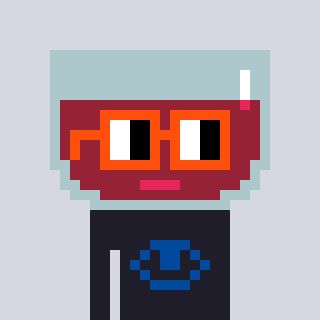
a pixel art character with square orange glasses, a wine-shaped head and a grayscale-colored body on a cool background